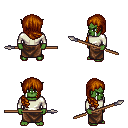
a pixel art fantasy rpg character, male body template, orc, green skin, white long-sleeve shirt, robe skirt, brunette right-swept hairstyle, spear, four views (front, back, left, right), 2x2 character sprite sheet, small pixel art, hard edges, no anti-aliasing